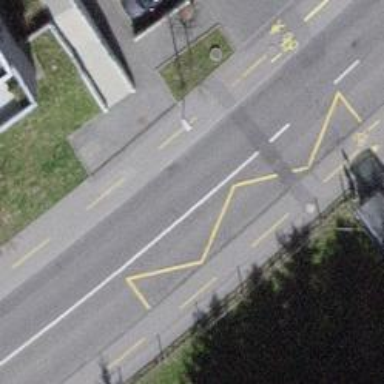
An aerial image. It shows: Bus stop with stop position for public transport.